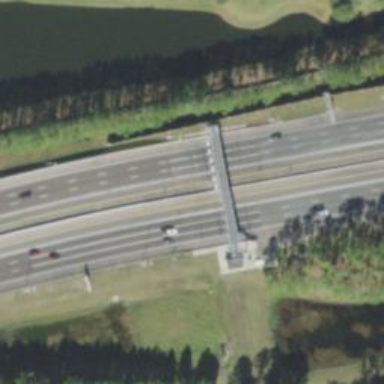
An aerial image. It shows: Toll gantry on the road.